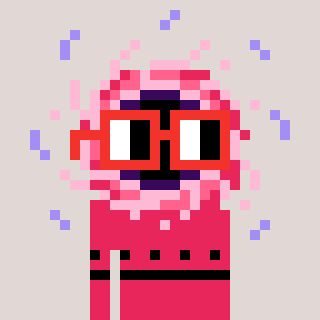
a pixel art character with square red glasses, a blackhole-shaped head and a redpinkish-colored body on a warm background